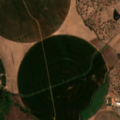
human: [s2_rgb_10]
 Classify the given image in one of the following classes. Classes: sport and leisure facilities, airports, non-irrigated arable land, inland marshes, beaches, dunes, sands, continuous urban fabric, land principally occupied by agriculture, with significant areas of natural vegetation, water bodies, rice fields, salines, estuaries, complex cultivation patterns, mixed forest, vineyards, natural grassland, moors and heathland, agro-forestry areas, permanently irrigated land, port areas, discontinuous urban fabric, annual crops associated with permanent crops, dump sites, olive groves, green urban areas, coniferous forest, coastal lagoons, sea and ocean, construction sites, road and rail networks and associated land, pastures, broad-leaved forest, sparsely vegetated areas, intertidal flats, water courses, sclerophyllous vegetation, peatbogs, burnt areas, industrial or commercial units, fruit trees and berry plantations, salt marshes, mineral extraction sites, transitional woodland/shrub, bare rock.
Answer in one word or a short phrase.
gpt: permanently irrigated land, pastures, agro-forestry areas, broad-leaved forest